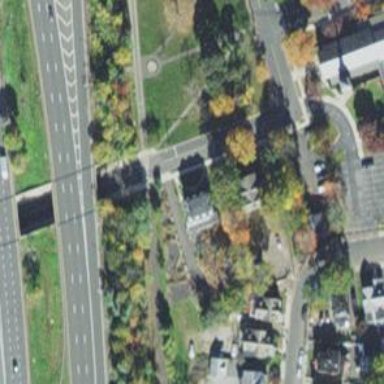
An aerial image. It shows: Asphalt cycleway with crossing.